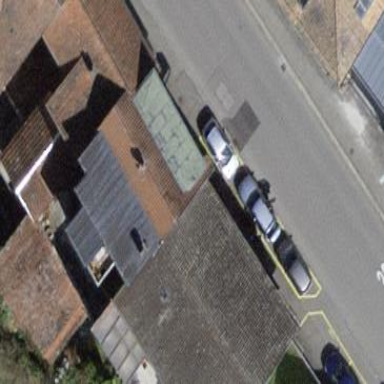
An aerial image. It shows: Building with tiled roof.